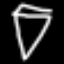
Label: diamond